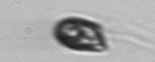
Label: flagellate_morphotype1